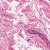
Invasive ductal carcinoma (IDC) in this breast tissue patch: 0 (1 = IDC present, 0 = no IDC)